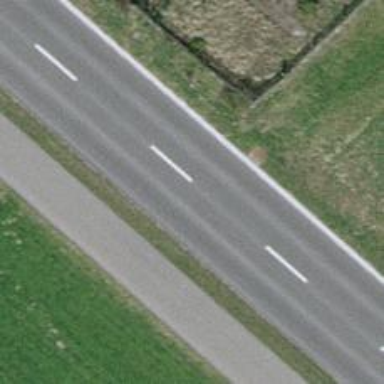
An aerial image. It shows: Asphalt road classified as tertiary.